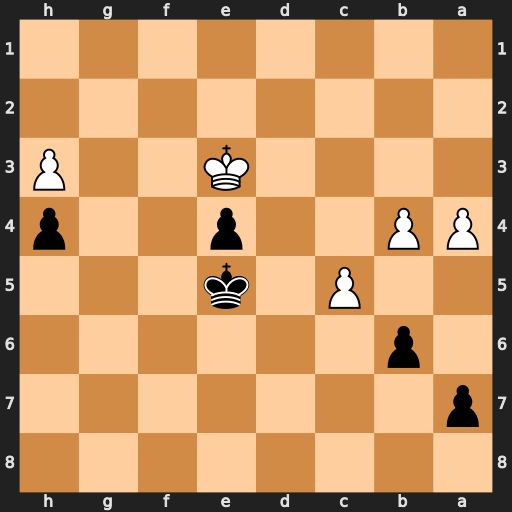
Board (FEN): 8/p7/1p6/2P1k3/PP2p2p/4K2P/8/8
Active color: b
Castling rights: -
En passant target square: -
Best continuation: bxc5 bxc5 Kd5 c6 Kxc6